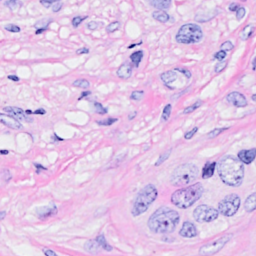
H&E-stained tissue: Breast